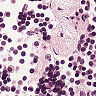
Metastatic tissue present: no